Chest X-ray. View position: PA
Patient age: 47
Patient sex: M
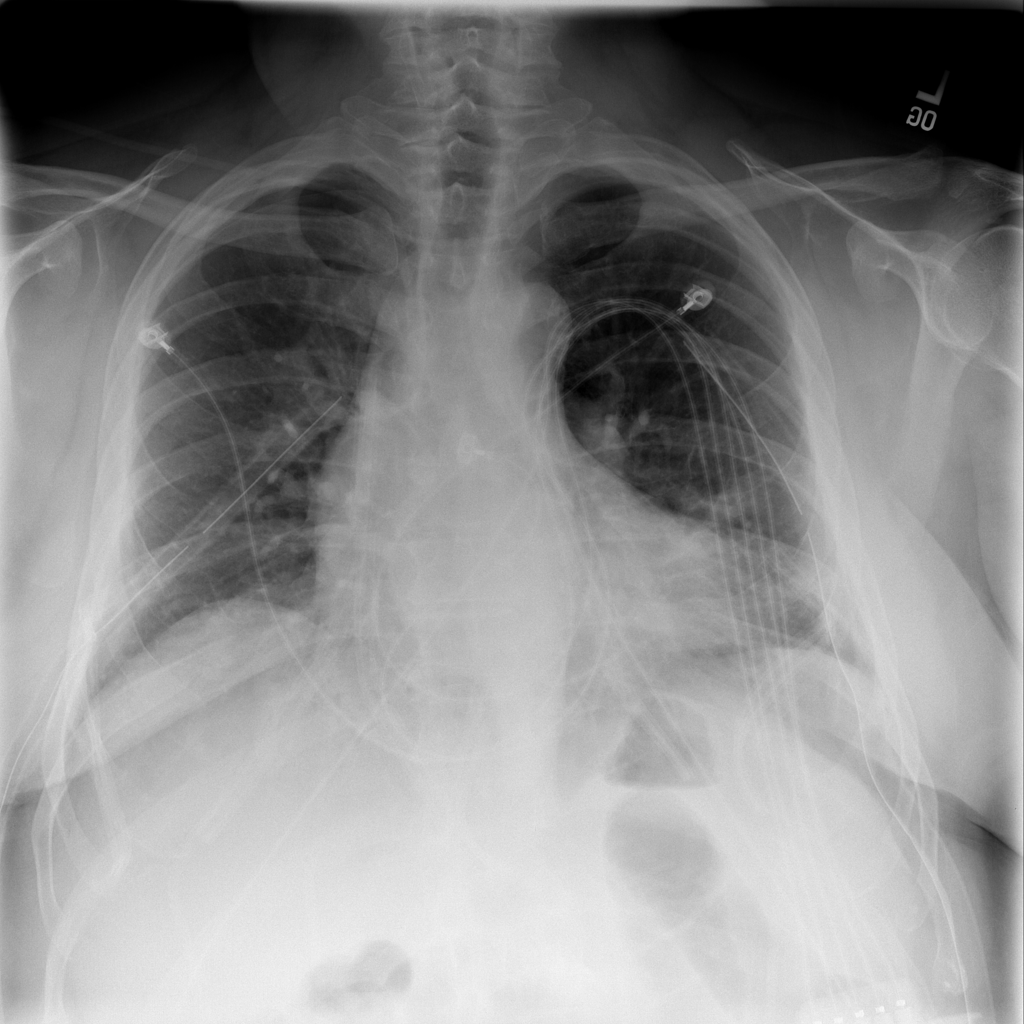
Finding: Pneumothorax